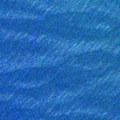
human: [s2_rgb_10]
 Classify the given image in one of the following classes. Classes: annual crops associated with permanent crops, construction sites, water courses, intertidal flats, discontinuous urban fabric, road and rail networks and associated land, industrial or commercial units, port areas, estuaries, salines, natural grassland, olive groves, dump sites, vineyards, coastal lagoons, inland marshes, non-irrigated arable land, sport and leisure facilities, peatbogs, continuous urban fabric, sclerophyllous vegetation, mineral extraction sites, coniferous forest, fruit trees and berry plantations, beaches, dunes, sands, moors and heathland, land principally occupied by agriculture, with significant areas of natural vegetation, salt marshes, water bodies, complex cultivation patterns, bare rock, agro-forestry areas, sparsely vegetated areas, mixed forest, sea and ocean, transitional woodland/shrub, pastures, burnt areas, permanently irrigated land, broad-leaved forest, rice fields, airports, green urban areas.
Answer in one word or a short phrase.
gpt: sea and ocean